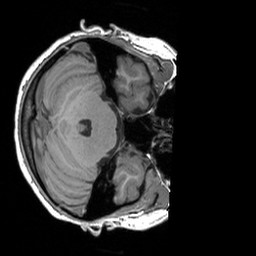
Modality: T1w
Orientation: axial
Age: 31
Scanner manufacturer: siemens
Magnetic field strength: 3 T
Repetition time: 1.9 s
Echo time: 0.00252 s